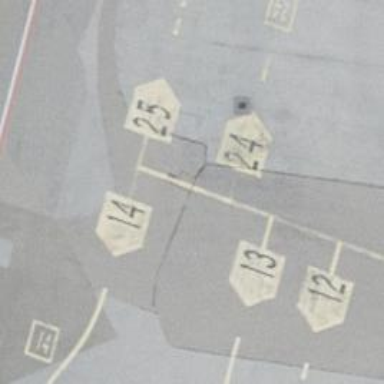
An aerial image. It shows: Airport parking position.